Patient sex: M
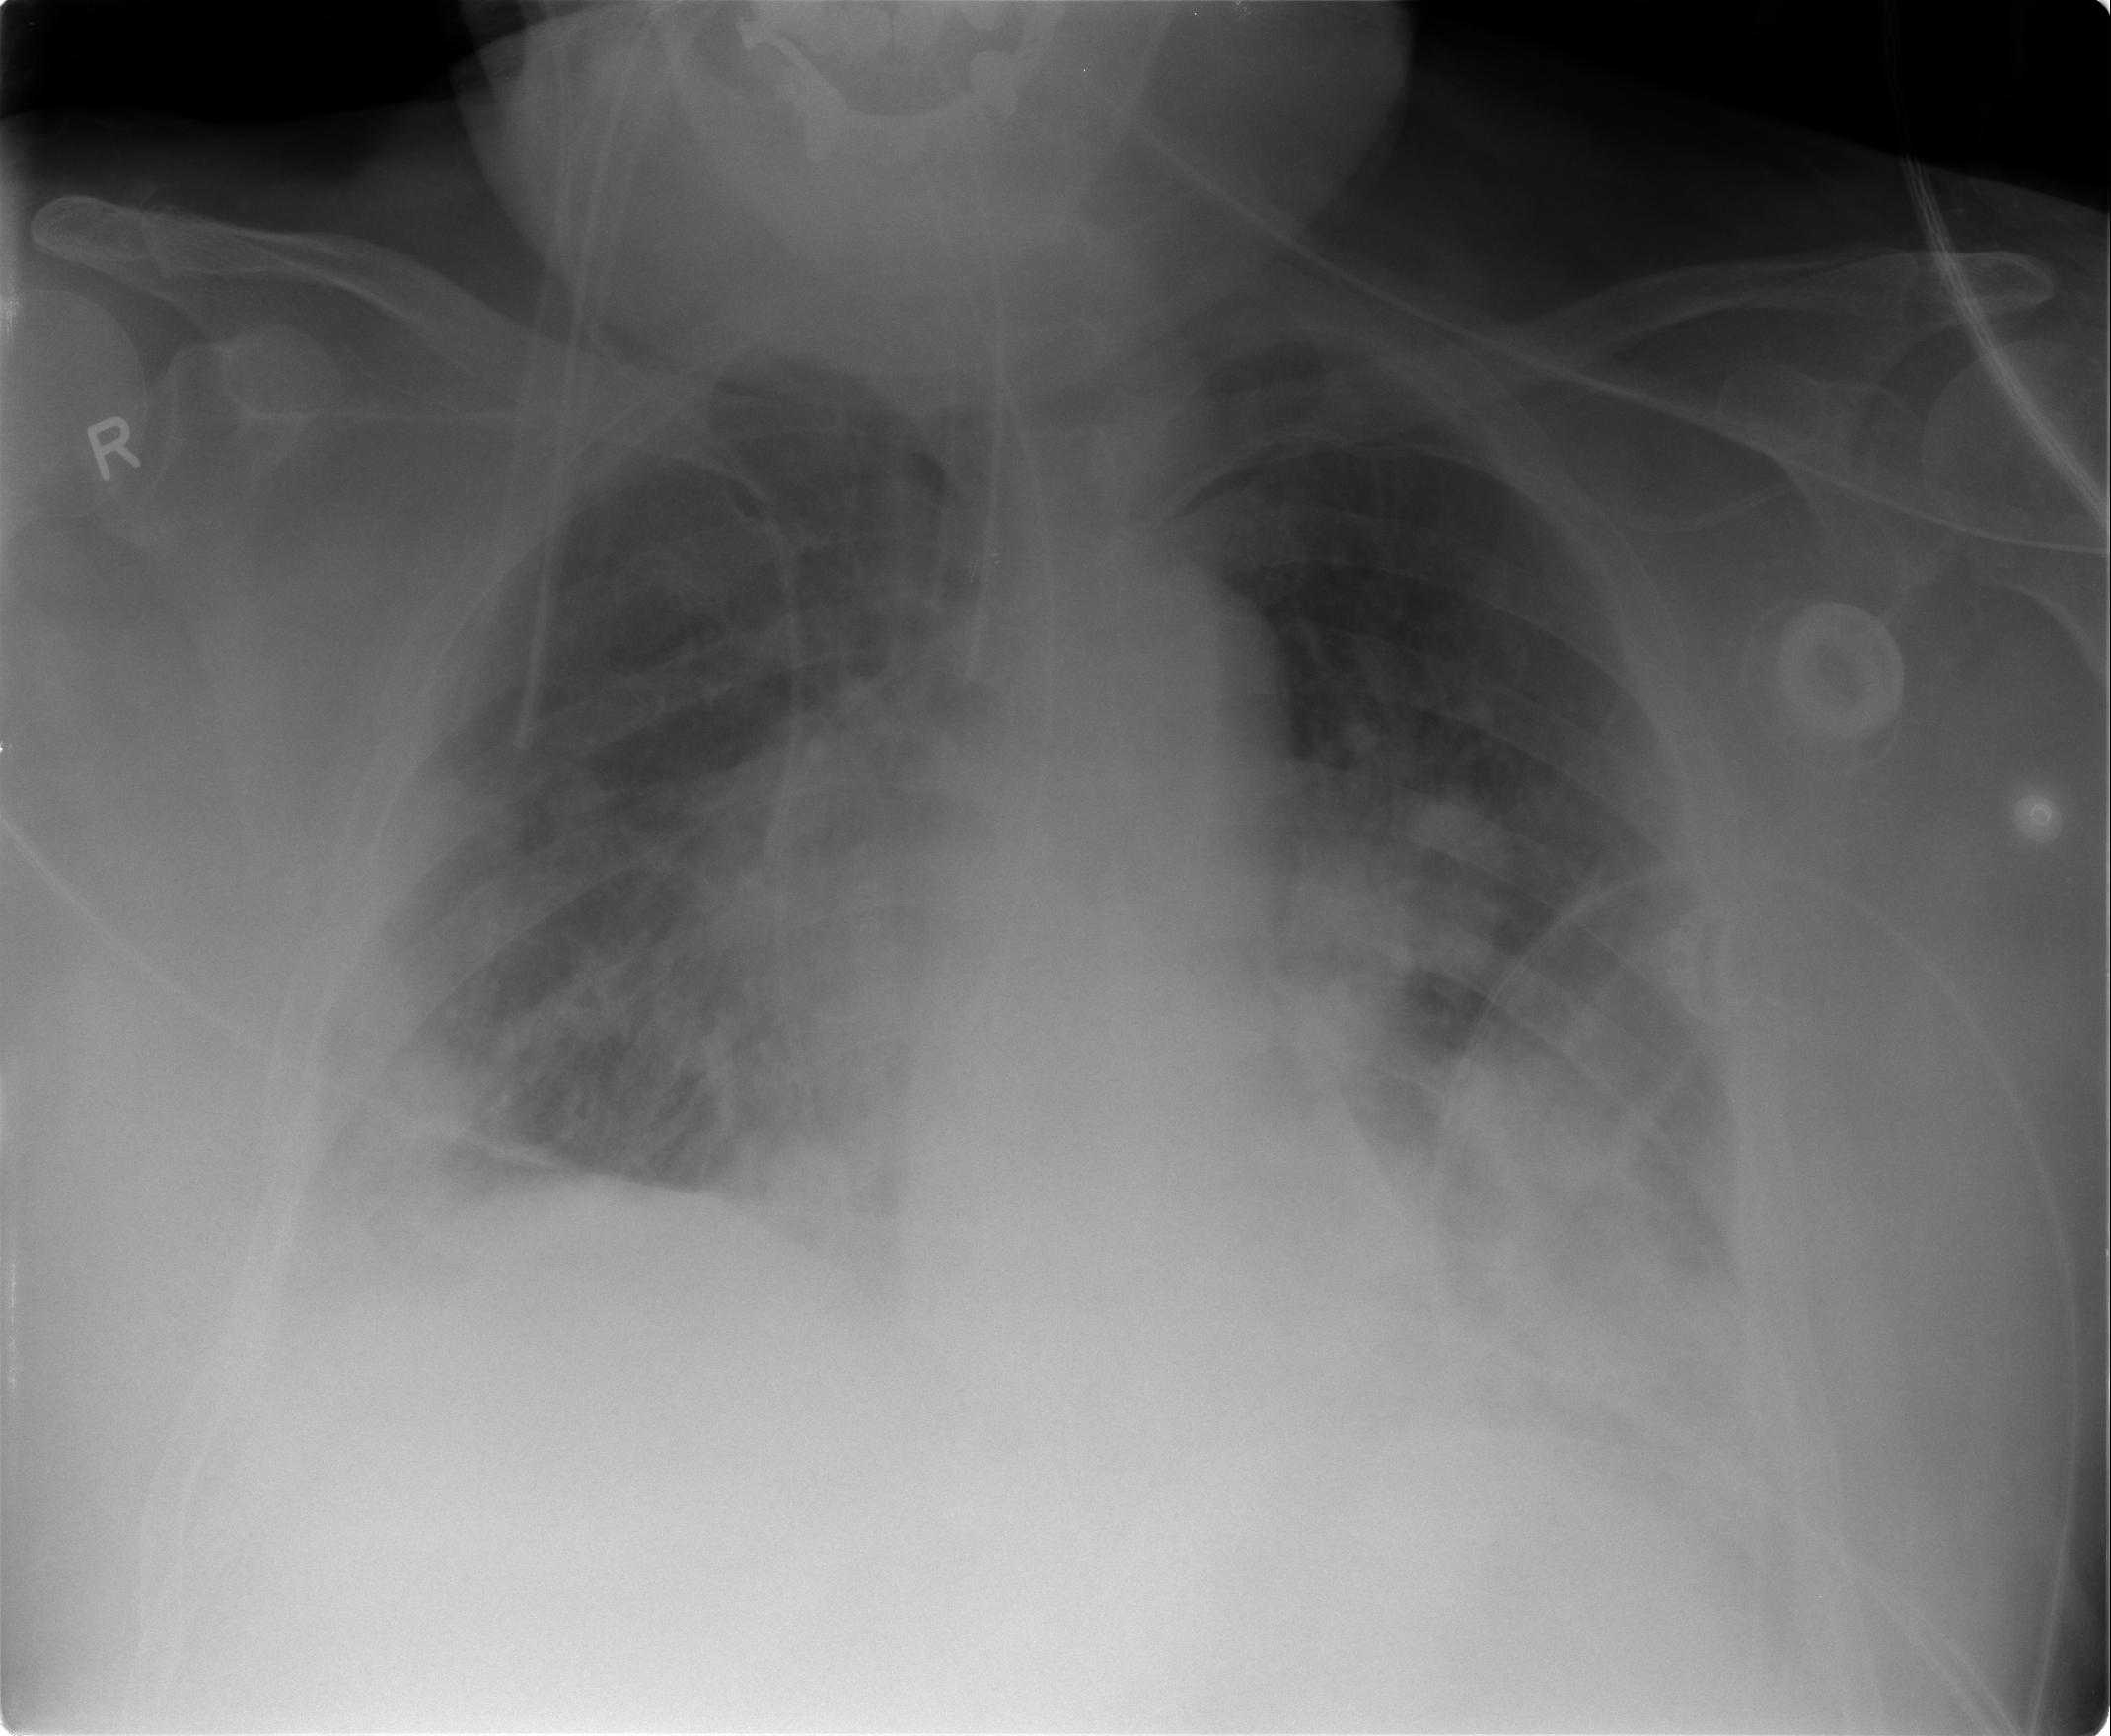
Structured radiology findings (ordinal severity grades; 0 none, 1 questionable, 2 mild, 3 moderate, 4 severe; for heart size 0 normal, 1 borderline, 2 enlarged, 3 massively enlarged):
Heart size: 2
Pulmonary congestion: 3
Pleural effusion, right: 2
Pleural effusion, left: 2
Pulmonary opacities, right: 2
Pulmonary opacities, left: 2
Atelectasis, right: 3
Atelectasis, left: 3